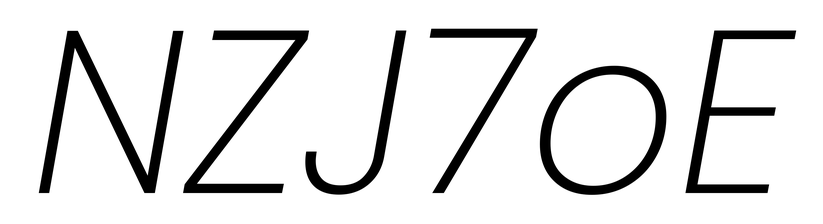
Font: Poppins-ExtraLightItalic